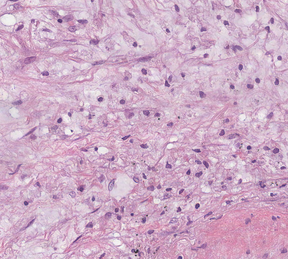
Tumor epithelial tissue: no
Tumor-associated stroma tissue: yes
Normal tissue: no